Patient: sex M, age 74
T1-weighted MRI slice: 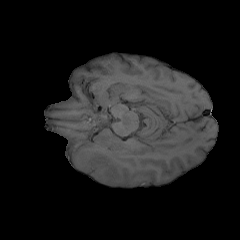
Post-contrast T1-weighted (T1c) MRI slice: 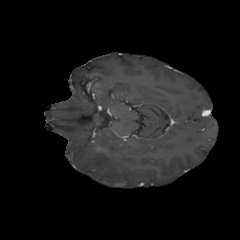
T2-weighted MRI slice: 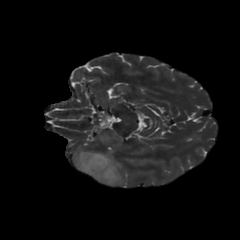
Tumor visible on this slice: yes
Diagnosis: Astrocytoma, IDH-wildtype
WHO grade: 3